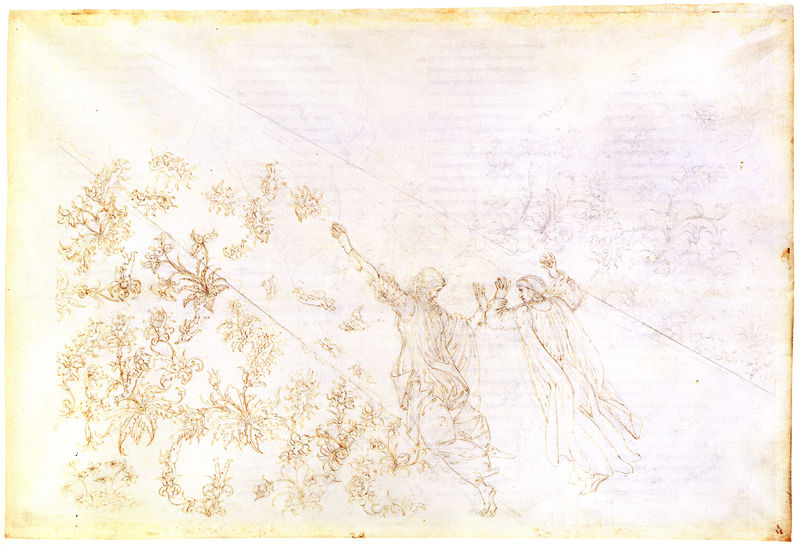
Titel: Die Göttliche Komödie, Paradiso XXX.
Künstler: Sandro Botticelli
Standort: Berlin
Institution: Kupferstichkabinett
Schlagwörter: baum, berg, blätter, dunkel, feder, hand, körper, mann, schatten, umhang, weiß, bäume, frauen, menschen, mädchen, blume, blumen, braun, frau, grau, hell, licht, männer, reden, schwarz, skizze, straße, zeichnung, anlage, blüte, blüten, park, rot, tier, tiere, tuch, weg, wiese, leute, alt, arm, arme, blass, gesicht, mensch, hände, ast, natur, strauch, wind, zweige, gehen, pfad, sonne, figur, gewand, haare, mantel, gewänder, kind, paar, personen, blatt, person, pflanze, pflanzen, fliegen, garten, skulptur, beine, bein, füße, schrift, liebe, papier, liegen, unterhaltung, zwei, studie, abhang, laufen, hang, vergilbt, linien, rand, sepia, figuren, luft, kopftuch, junge, striche, umriss, flucht, paradies, pärchen, buch, zettel, orient, spaziergang, linie, schweben, druck, radierung, stich, seite, streit, text, strich, rennen, koloriert, beten, entwurf, ehepaar, negativ, dukel, jesus, kreuzigung, märchen, dante, diagonale, plan, leicht, laute, zeihnung, turban, rötel, abdruck, fresco, durchscheinend, eile, jakob, aufwärts, blatter, überbelichtet, aste